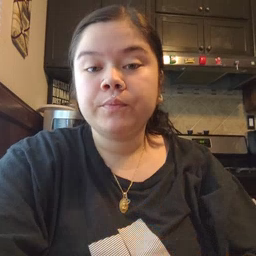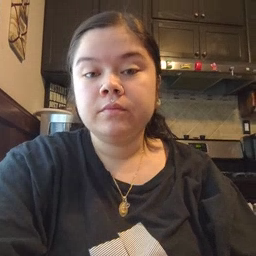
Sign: shower